I will show an image sequence of human cooking. I have annotated the images with numbered circles. Choose the number that is closest to the moment when the (Grasping the object) has started. You are a five-time world champion in this game. Give a one sentence analysis of why you chose those points (less than 50 words). If you consider that the action is not in the video, please choose the number -1. Provide your answer at the end in a json file of this format: {"points": []}
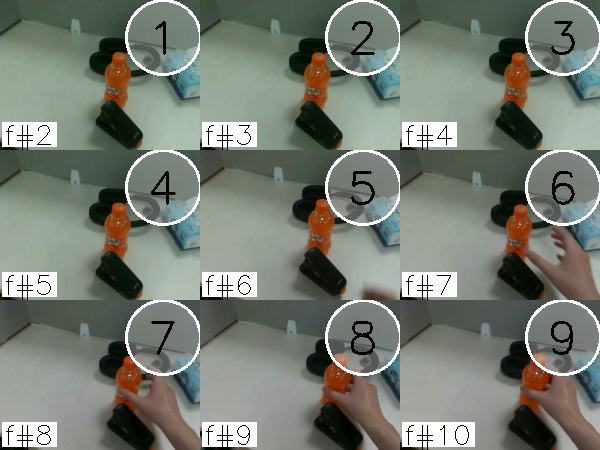
Frame 8 shows the clearest moment of hand-object contact.
{"points": [8]}